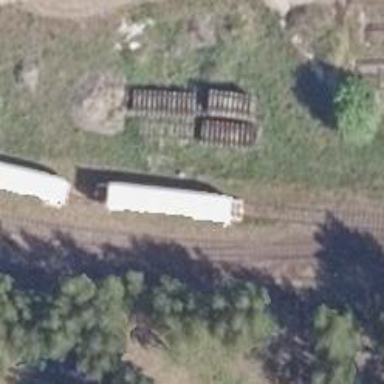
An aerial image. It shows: Rail spur service.